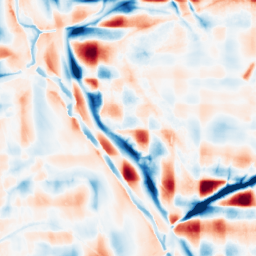
Category: wavelet
Decomposition family: wavelet_reverse_biorthogonal
Decomposition parameters: wavelet: rbio1.3
level: 5
Upsampling method: bilinear
Upsampling parameters: scale: 2
Upsampling scale: 2